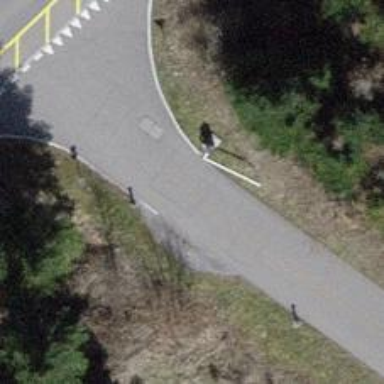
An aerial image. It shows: Lift gate barrier.